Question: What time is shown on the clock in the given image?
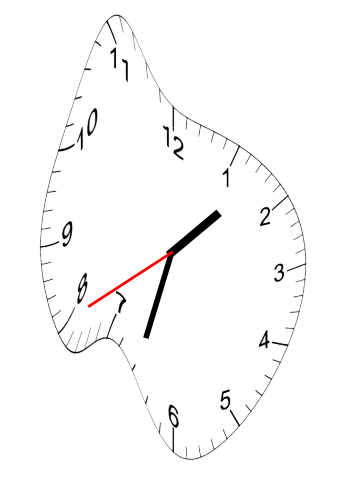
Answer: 01:32:40